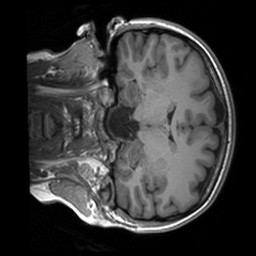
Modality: T1w
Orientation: coronal
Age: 20
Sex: female
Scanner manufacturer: siemens
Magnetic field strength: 3 T
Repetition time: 1.9 s
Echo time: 0.00226 s